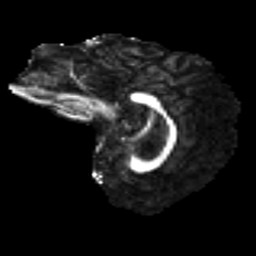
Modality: FA
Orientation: sagittal
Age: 39
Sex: male
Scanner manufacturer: ge
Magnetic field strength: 3 T
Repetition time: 7.8 s
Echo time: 0.061 s